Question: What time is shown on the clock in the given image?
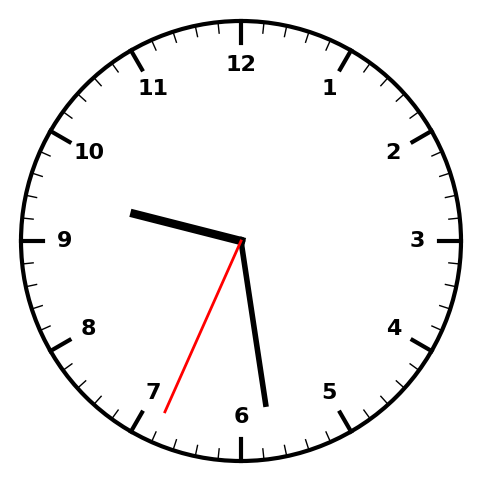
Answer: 09:28:34